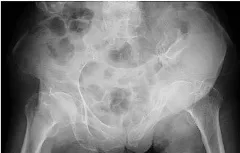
Representative pre-operative X-ray images taken during admission for fragility fracture of the pelvic ring. (b) Pre-operative pelvic inlet view.
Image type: radiology (x_ray)